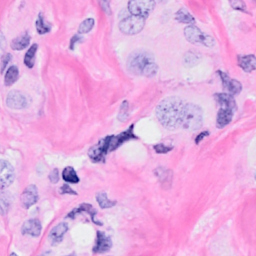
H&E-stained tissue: Breast